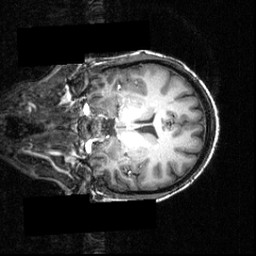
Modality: T1w
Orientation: coronal
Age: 23
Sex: female
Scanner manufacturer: siemens
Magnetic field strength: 3.951 T
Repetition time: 1.5 s
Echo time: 0.00335 s